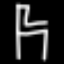
Label: chair